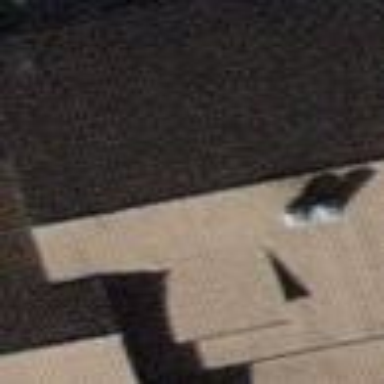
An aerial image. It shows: Terrace building with gabled roof.